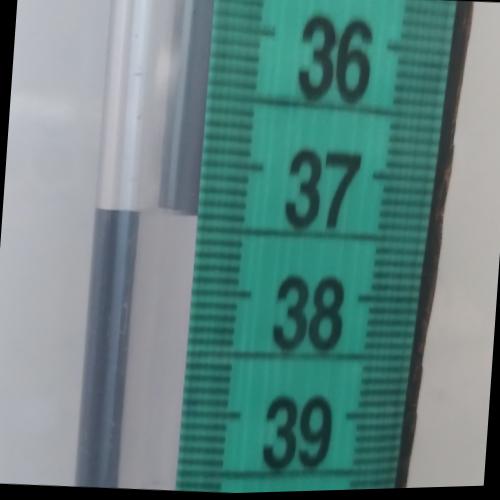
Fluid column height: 37.4 cm